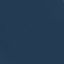
Land use / land cover: SeaLake